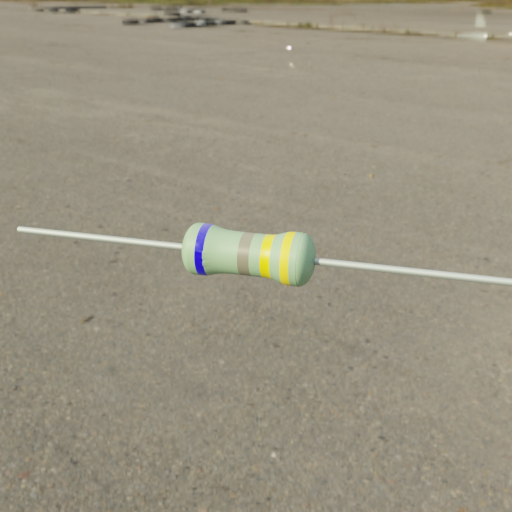
Resistor colour bands (in order): blue, gray, yellow, yellow